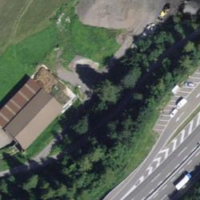
EUNIS habitat code: 57
Species observed at this site:
Argynnis paphia